Question: I have a 'android.widget.EditText' (in multi line read only mode) in which I display some informations (the left half):

From time to time additional informations are added to the end of this 'android.widget.EditText' and then I would like to scroll to the end of the the field (perhaps only scrolling to the end if already positions at the end which I think is even more user friendly).
Surprisingly I was unable to find any information on cursor and scroll movement in 'android.widget.EditText'.
I found <URL> but i don't have a 'ScrollView' and I wonder why would I want one as a 'android.widget.EditText' can handle it own scolling.
Any ideas or insights? What did I miss?
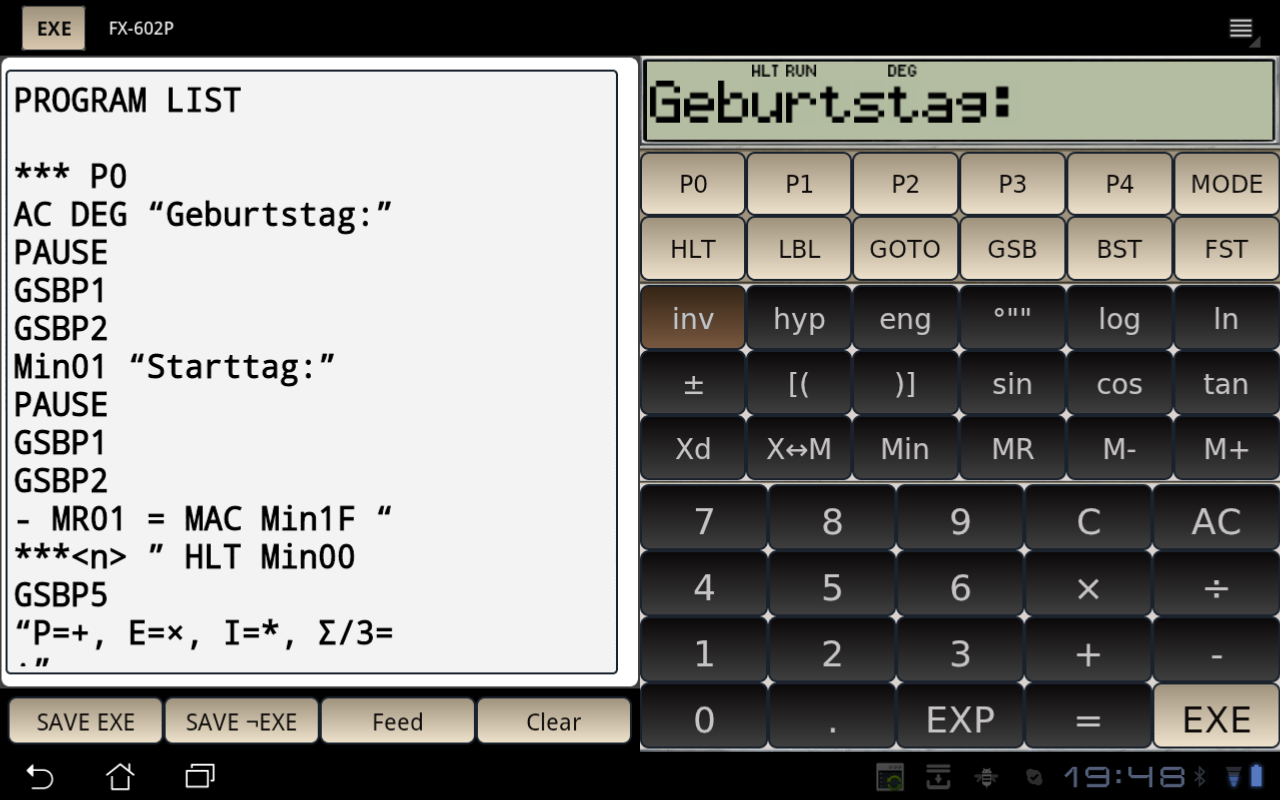
Answer: You know, Casio FX602P was my very first programmable computer!
I am not sure if editView can be made to scroll on its own, but if you envelop a textView with a scrollView and disable the scroll bars you should get what you need.
One other possibility came to my mind; if you use a List instead that would allow not just to scroll but to select the line of code which one wants to edit in the display on the right...